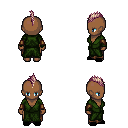
a pixel art fantasy rpg character, female body template, human, dark skin, green robe, robe skirt, white blonde mohawk hairstyle, leather bracers, black slippers, four views (front, back, left, right), 2x2 character sprite sheet, small pixel art, hard edges, no anti-aliasing